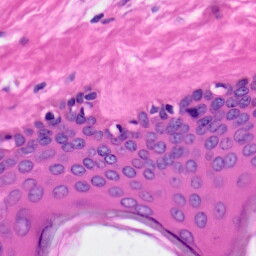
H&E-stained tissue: Skin